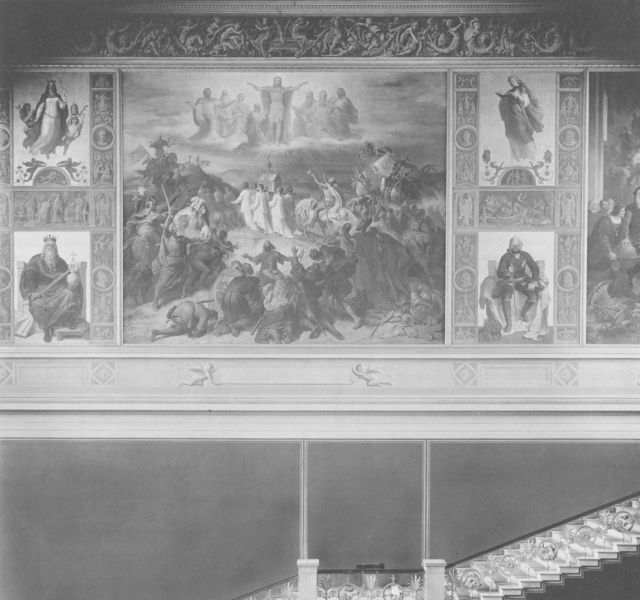
Titel: Italia, Ankunft entflohener griechischer Mönche und Gelehrter in Italien, Karl der Große, Die christlich-mittelalterliche Kultur, Die Kreuzfahrer vor Jerusalem, Die englische Kultur, Germania
Künstler: Wilhelm von Kaulbach
Standort: Berlin
Institution: Neues Museum
Schlagwörter: baum, berg, dunkel, felsen, gemälde, gott, gruppe, hand, himmel, kopf, körper, mann, schatten, weiß, wolken, frauen, menschen, sitzen, frankreich, frau, grau, hell, licht, marmor, männer, pfeiler, raum, schwarz, szene, zimmer, gebäude, haus, schloss, wolke, zaun, leute, muster, ornament, bart, wand, architektur, arm, arme, barock, bibel, falten, gesicht, mensch, rahmen, sockel, stein, steine, bild, fünf, herr, hände, innenraum, erde, felder, brüstung, kirche, sonne, mantel, stoff, stoffe, decke, mutter, personen, vater, girlande, krone, renaissance, rokoko, kreis, engel, putte, ranken, beine, relief, bein, bilder, modell, italien, fahne, berge, farben, fels, mauer, dunst, farbe, nebel, schattierung, schattierungen, linien, rand, saal, figuren, treppe, treppen, bischof, kaiser, könig, thron, tafel, falte, muskeln, floral, ornamente, verzierung, wandgemälde, wandmalerei, stuck, aufgang, geländer, stufe, stufen, oberkörper, abbild, galerie, halle, unscharf, foto, fotografie, photographie, wände, treppenstufen, berlin, buch, medaillon, religion, palast, stern, diesig, lichtung, schwarzweiß, lauf, kreise, kugel, herrscher, tron, allegorie, personifikation, rathaus, altar, ranke, girlanden, photo, fries, heiligenschein, nimbus, christus, jesus, anwesen, mauern, altes testament, christlich, götter, muskel, kaulbach, fresken, segen, segnung, treppenhaus, junger, kapelle, historismus, heiliger, auffahrt, könige, tempel, heilige, fresko, museum, monarch, absatz, jünger, heilig, putten, maria, wandbild, madonna, magdalena, anbetung, putti, sakral, sohn, fresco, auferstehung, abbildung, gläubige, christi, himmelfahrt, insignien, verkündigung, vertäfelung, geschoss, ausstelung, got, ebenen, deckenmalerei, wandvertäfelung, figurenfries, teile, treppenlauf, kult, genua, triptychon, freske, thronen, weltgericht, himmlisch, verklärung, maria himmelfahrt, irdisch, bildfeld, germanen, niebelungen, wandtafel, wandornament, treppenabsatz, gläubiger, trepp, bergpredigt, neues museum, weltgeschichte, hiimmelfahrt, 19. jahrhundert, wandtreppe